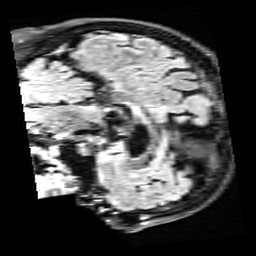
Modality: FLAIR
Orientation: sagittal
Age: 59
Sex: male
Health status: healthy
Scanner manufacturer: siemens
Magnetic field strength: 3 T
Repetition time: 9 s
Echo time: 0.088 s